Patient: sex M, age 75
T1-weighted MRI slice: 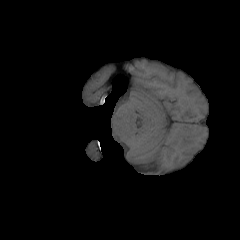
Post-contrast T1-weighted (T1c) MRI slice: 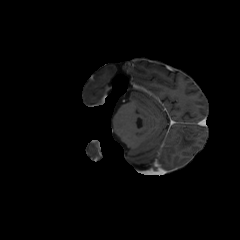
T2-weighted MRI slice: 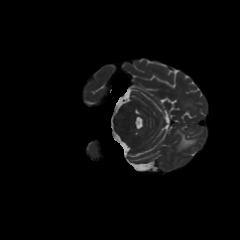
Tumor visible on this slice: yes
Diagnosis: Glioblastoma, IDH-wildtype
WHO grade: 4